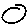
Label: circle